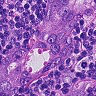
Metastatic tissue present: yes